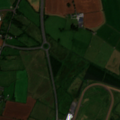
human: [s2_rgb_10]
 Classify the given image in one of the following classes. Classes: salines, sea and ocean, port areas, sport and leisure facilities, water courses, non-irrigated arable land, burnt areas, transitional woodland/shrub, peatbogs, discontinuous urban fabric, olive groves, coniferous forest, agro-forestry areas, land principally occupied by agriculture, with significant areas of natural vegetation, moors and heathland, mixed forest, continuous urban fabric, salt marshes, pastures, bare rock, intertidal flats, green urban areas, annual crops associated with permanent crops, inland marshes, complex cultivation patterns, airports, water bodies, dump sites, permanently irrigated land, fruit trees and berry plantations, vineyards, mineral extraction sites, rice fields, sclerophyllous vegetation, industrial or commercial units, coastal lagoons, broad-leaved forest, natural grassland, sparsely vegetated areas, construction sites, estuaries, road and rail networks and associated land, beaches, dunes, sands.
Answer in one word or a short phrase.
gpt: discontinuous urban fabric, road and rail networks and associated land, sport and leisure facilities, pastures, complex cultivation patterns